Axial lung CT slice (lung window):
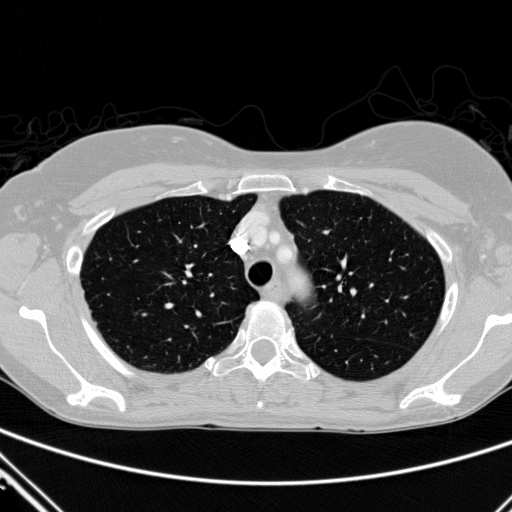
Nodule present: no